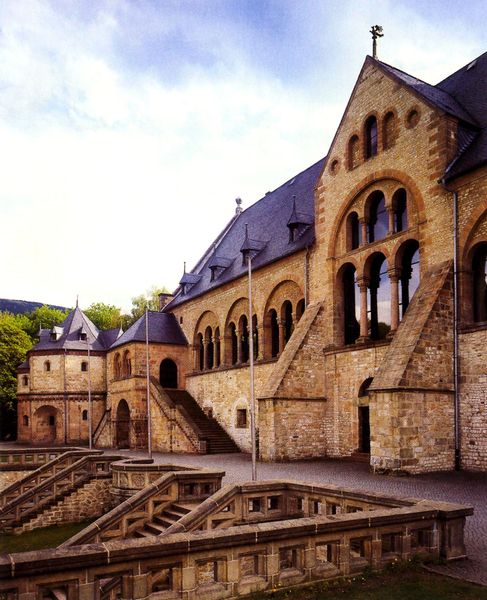
Titel: Ehemalige Kaiserpfalz in Goslar in der Pfalz
Standort: Goslar (EU - D - Nds)
Schlagwörter: blau, himmel, wolken, bäume, braun, fenster, glas, orange, säule, säulen, dach, gebäude, haus, schloss, stein, turm, bogen, perspektive, mauer, empore, treppe, treppen, spitz, realistisch, geländer, stufen, foto, eingang, burg, symmetrisch, mauern, rundbögen, schindeln, klassisch, fahnenstangen, trepen